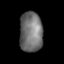
Tissue: lung
Cell type: Fibroblasts
Senescence score: 0.561
Nuclear area (px): 905
Mean DAPI intensity: 112.474